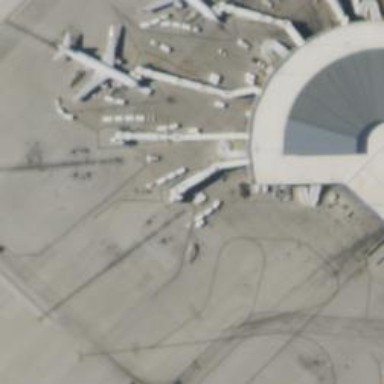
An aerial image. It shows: Airport gate.